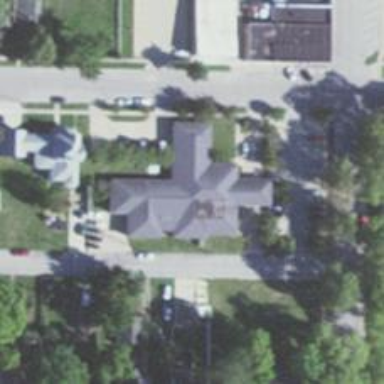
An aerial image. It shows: Healthcare clinic is depicted in the image.